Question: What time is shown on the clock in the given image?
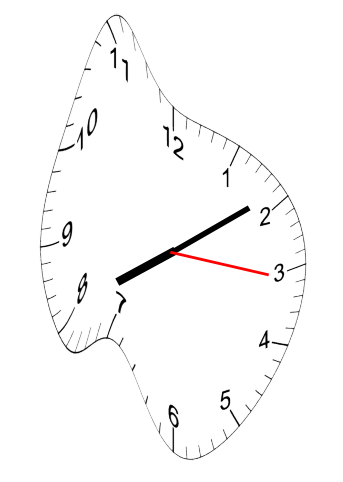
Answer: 08:09:16